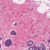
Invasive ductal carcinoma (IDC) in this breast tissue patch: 0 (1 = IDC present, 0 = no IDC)